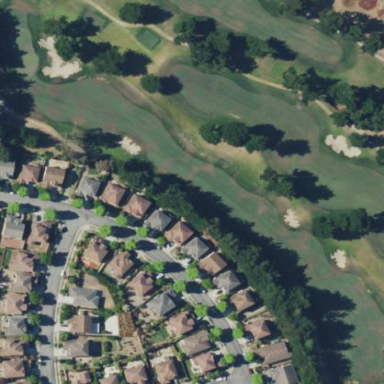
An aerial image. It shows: Golf fairway in the image.